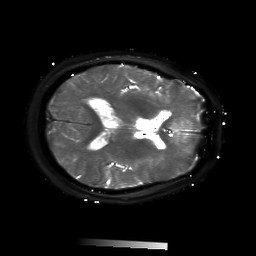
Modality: T2starmap
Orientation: axial
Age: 41
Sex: male
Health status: ill